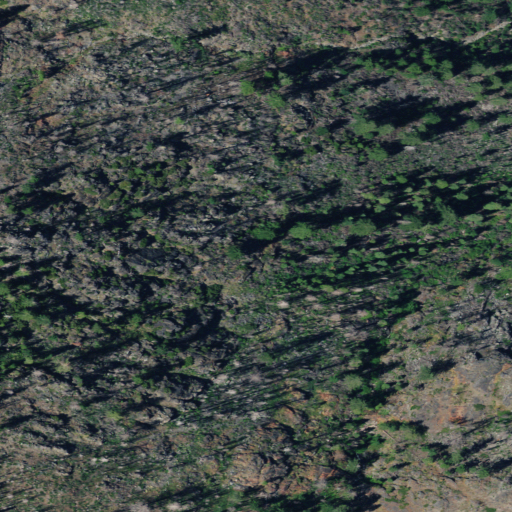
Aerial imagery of valley in California named Little Bear Valley containing grassland, shrub, and evergreen forest